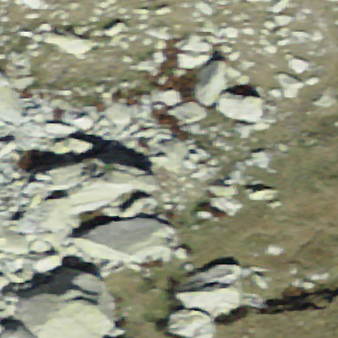
Label: bouldering_area